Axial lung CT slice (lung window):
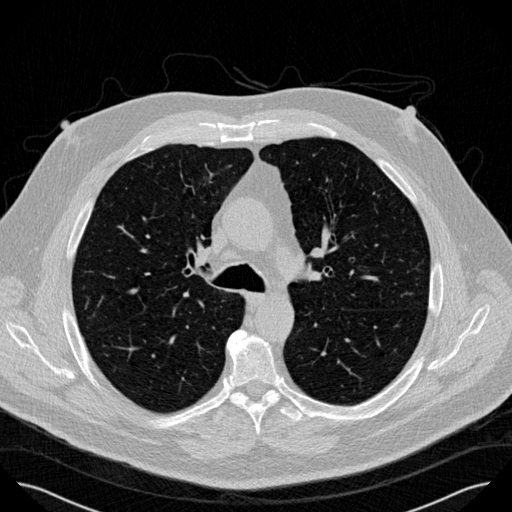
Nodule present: no